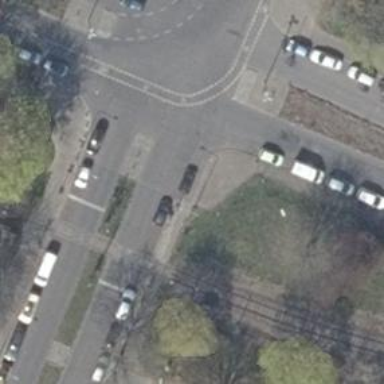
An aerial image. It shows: Traffic island located on footway.